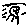
Label: bird